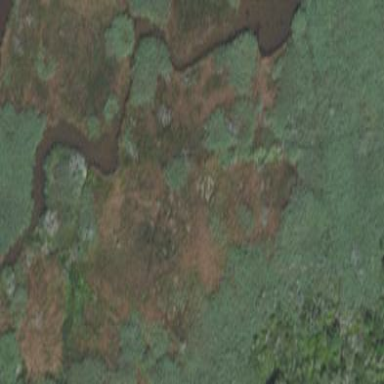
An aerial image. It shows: Beautiful wet meadow natural wetland.